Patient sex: M
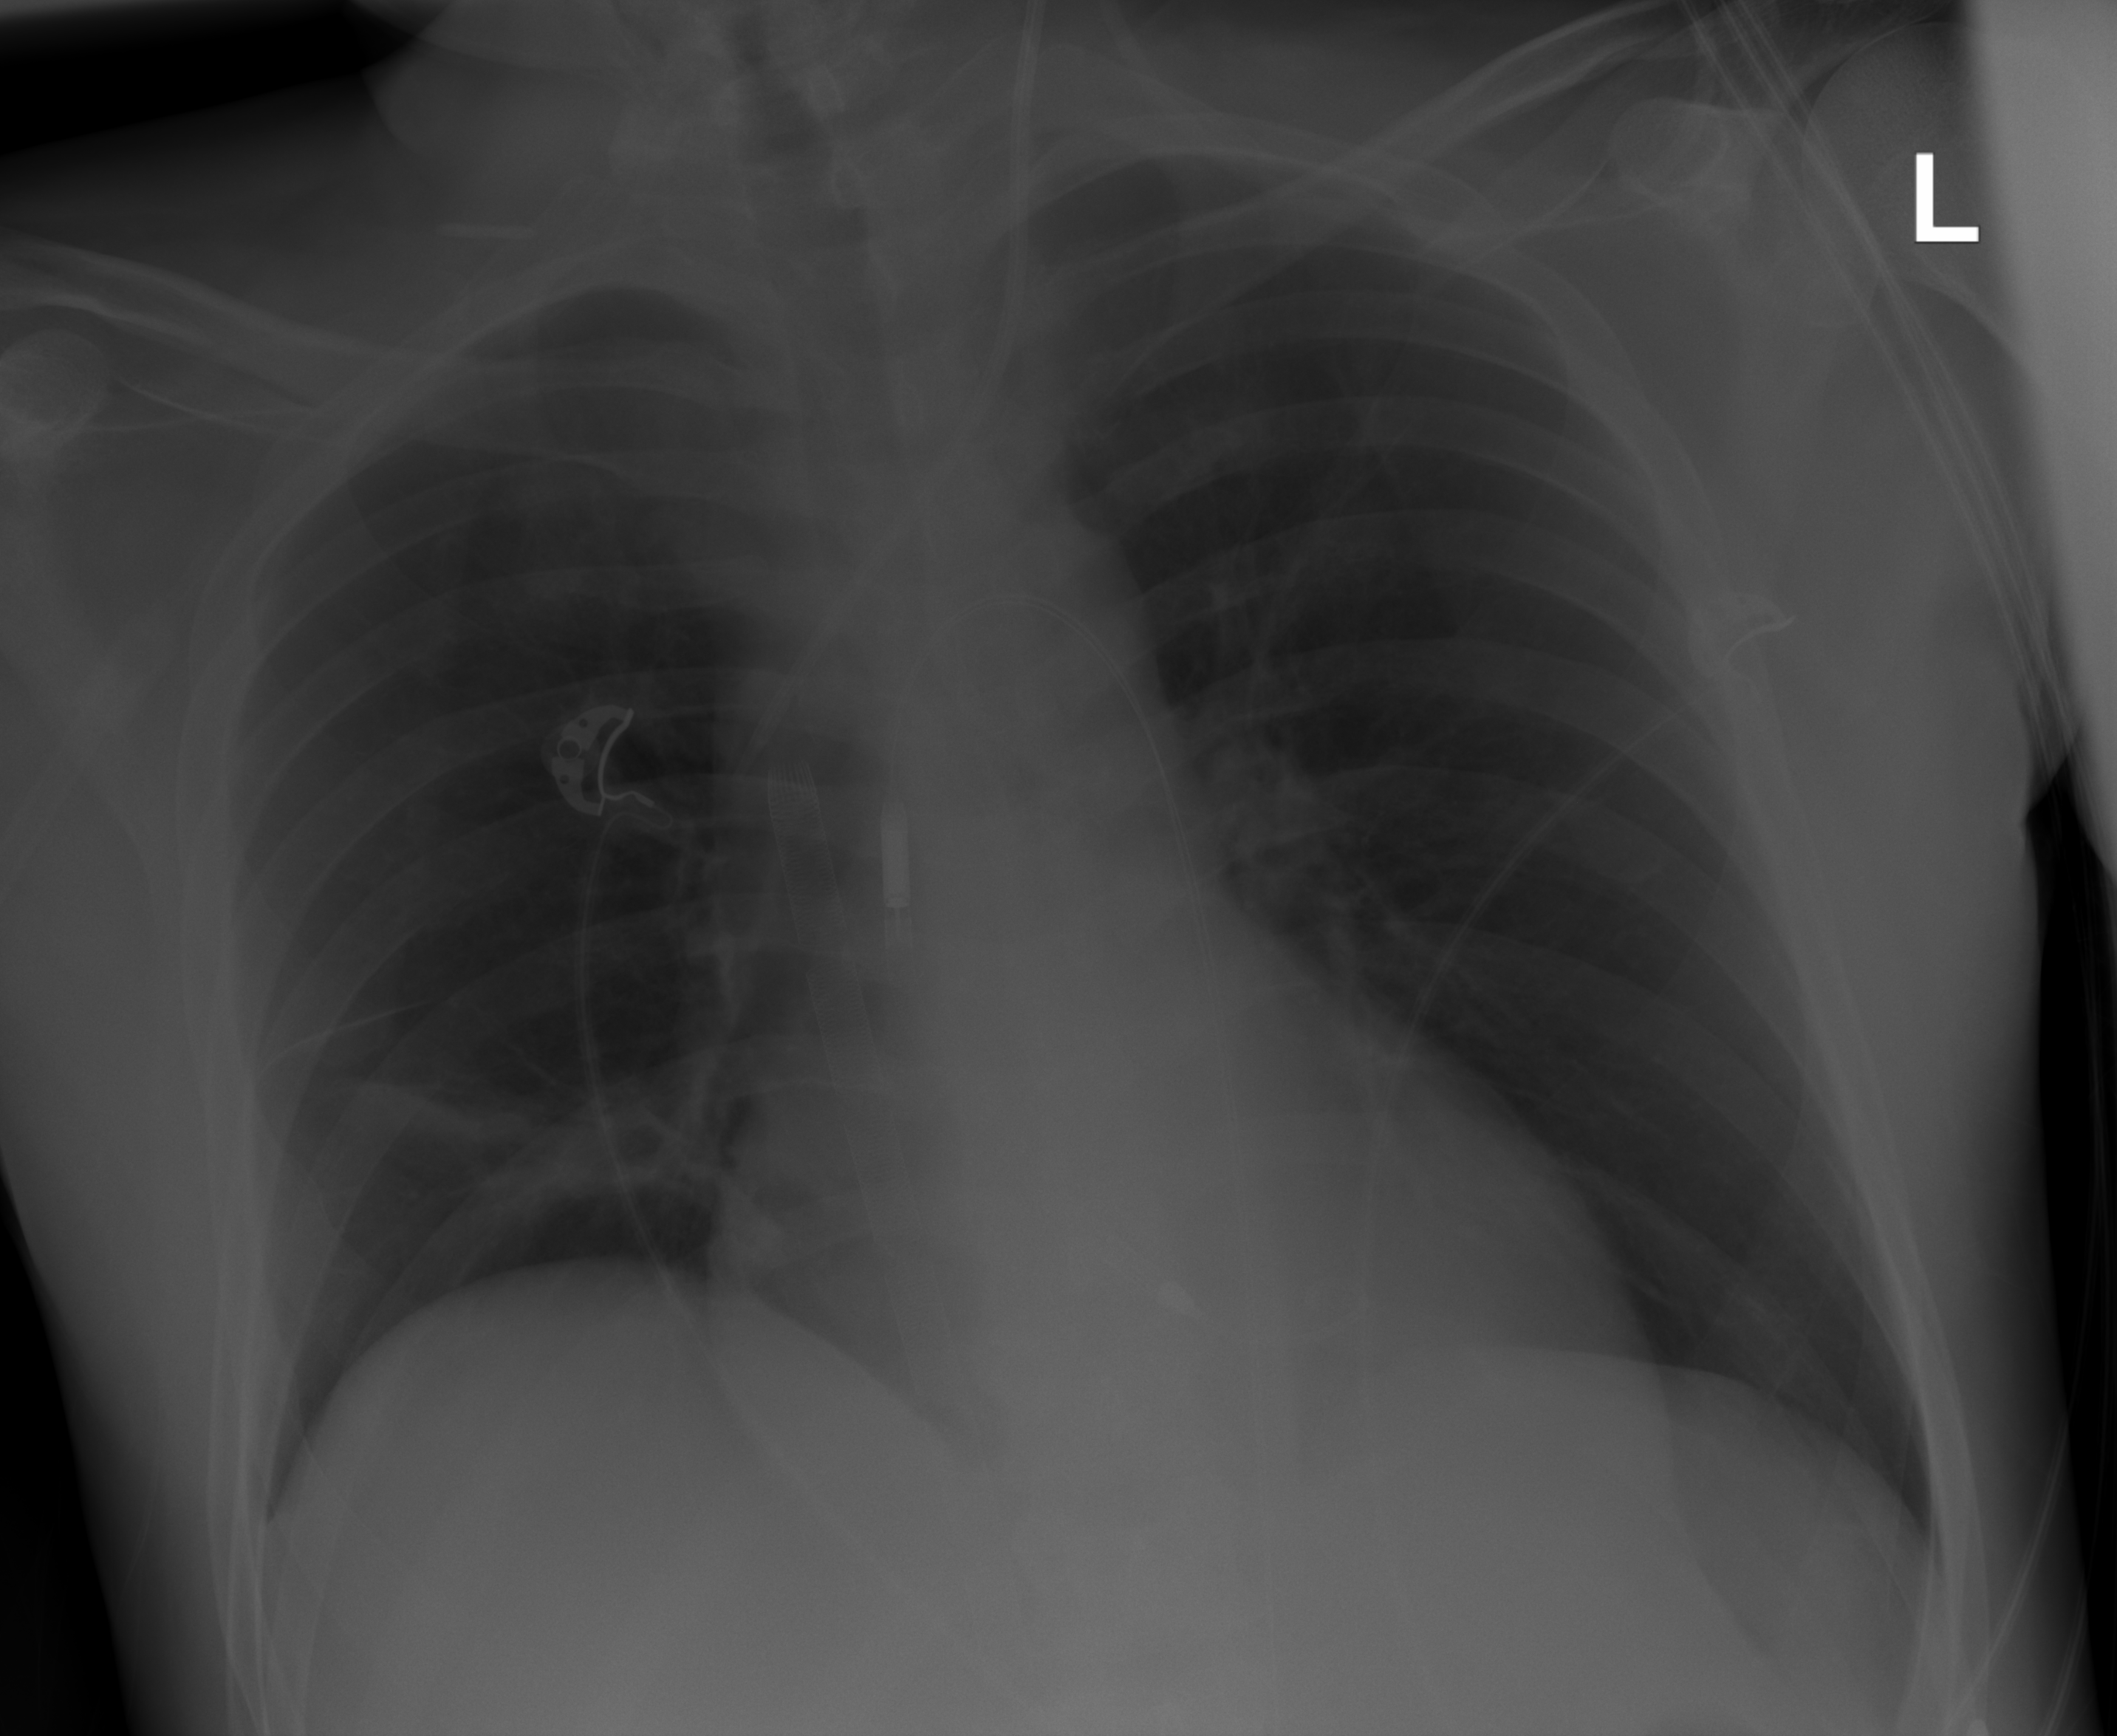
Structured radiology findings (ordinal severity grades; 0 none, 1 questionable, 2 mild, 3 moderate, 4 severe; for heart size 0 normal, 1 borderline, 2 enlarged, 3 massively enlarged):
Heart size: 1
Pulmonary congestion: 0
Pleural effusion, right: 1
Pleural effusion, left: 0
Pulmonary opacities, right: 0
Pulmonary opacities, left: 0
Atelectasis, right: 2
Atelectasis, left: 0